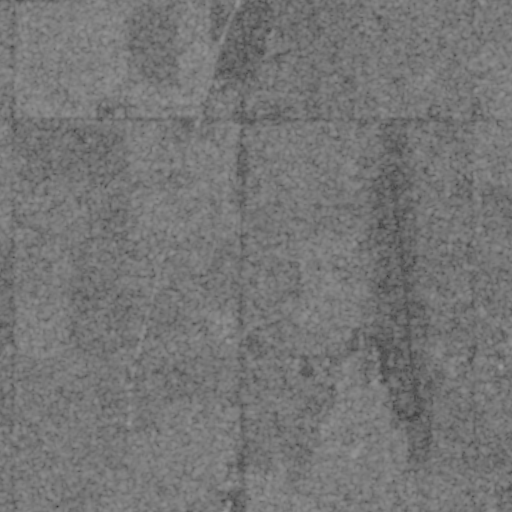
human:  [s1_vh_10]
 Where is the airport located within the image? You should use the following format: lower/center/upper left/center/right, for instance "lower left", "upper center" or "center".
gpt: The airport is located in the right of the image.
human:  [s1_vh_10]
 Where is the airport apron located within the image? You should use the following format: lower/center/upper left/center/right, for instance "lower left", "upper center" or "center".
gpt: The airport apron is located in the lower right of the image.
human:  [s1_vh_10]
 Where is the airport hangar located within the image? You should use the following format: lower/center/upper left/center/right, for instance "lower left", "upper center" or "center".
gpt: The airport hangar is located in the lower right of the image.
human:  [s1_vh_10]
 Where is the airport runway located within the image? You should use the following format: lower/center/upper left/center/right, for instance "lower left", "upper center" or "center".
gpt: The airport runway is located in the lower right of the image.
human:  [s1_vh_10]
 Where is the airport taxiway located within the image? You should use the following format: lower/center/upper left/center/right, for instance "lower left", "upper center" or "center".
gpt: The airport taxiway is located in the lower right of the image.
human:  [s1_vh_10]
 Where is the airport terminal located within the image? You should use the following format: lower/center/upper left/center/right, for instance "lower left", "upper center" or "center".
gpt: The airport terminal is located in the lower right of the image.
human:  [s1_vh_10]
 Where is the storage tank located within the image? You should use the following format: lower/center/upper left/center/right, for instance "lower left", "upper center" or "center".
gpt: The storage tank is located in the lower right of the image.
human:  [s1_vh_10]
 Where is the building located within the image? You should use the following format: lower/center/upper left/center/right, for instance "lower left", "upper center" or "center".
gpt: The building is located in the lower right of the image.
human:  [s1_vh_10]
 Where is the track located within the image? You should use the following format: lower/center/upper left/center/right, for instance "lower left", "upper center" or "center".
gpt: There is no track in the image.

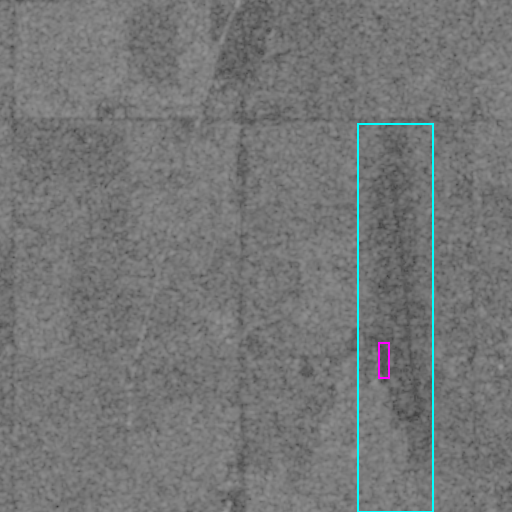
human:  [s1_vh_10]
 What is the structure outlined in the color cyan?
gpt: The structure outlined in cyan is an airport.
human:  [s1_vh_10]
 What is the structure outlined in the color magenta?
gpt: The structure outlined in magenta is an airport apron.
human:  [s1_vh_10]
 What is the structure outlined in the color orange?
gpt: There is no orange outline.